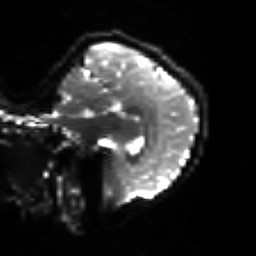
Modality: sbref
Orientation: sagittal
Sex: female
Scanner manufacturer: siemens
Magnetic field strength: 3 T
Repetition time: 5 s
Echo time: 0.071 s